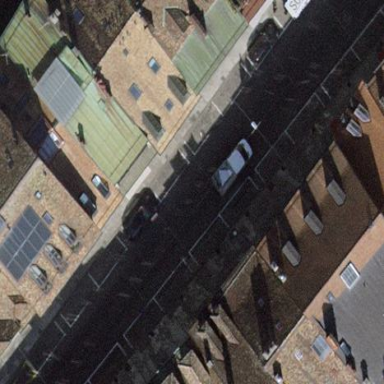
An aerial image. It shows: Building with gabled roof covered in roof tiles. The roof orientation is across the building.